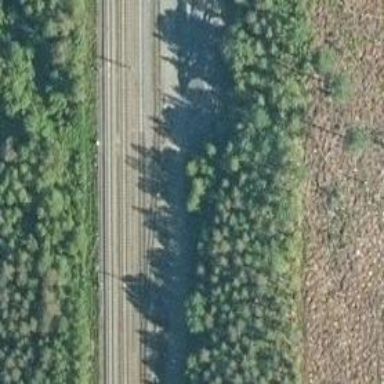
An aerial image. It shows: Wedge used for railway derailment.